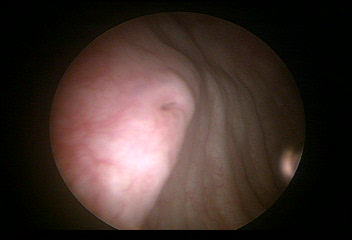
Modality: WLC
Class: Anatomical landmarks
Subclass: UreteralOrifice
Bladder cancer association: No
Annotated structures: Right ureteral orifice